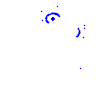
Particle: proton